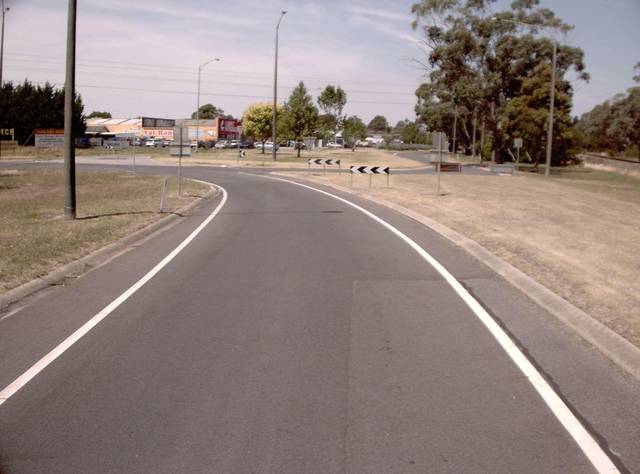
Region: Australia
Coordinates: -38.233, 146.382